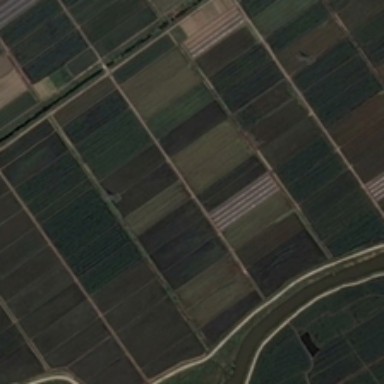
A river is next to many pieces of green farmlands .